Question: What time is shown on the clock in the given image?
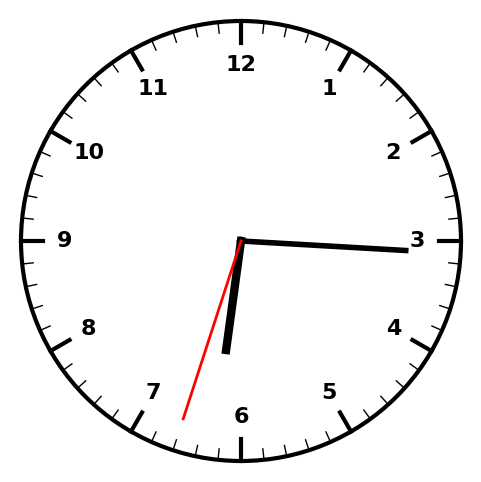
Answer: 06:15:33